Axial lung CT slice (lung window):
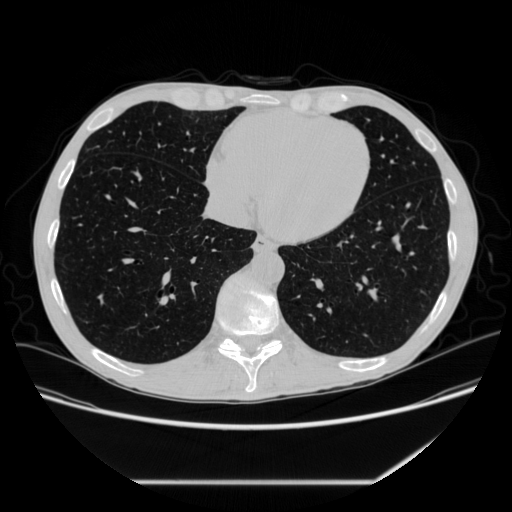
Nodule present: no